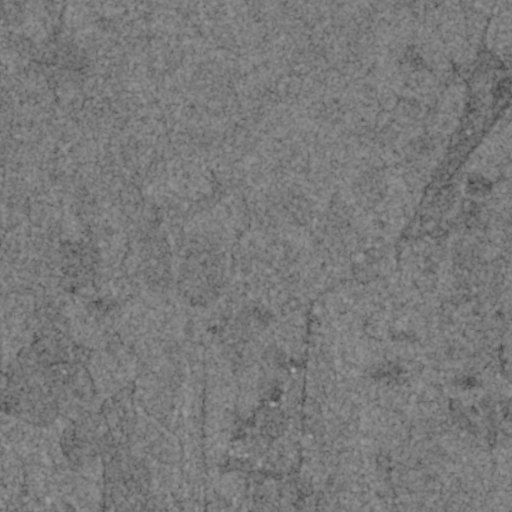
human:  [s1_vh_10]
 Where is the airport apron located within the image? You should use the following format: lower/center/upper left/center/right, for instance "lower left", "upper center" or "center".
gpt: The airport apron is located in the upper right of the image.
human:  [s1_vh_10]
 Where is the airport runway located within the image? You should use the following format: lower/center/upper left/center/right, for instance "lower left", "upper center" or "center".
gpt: The airport runway is located in the upper right of the image.
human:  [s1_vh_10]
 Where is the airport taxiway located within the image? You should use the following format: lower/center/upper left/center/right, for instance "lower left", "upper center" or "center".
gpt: The airport taxiway is located in the upper right of the image.
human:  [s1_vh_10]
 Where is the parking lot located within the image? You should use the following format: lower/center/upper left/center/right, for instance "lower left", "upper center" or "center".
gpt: There is no parking lot in the image.

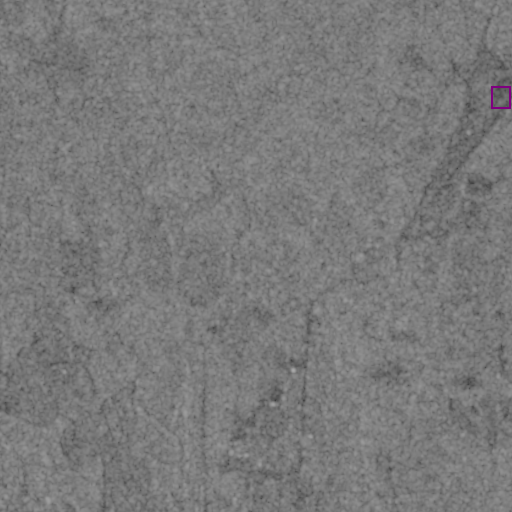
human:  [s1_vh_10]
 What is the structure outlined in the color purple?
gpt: The structure outlined in purple is an airport apron.
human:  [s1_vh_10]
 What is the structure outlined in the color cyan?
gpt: There is no cyan outline.